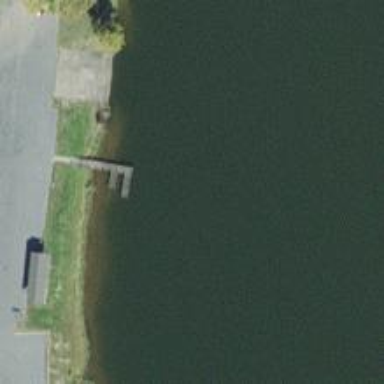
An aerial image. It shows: Man-made pier.